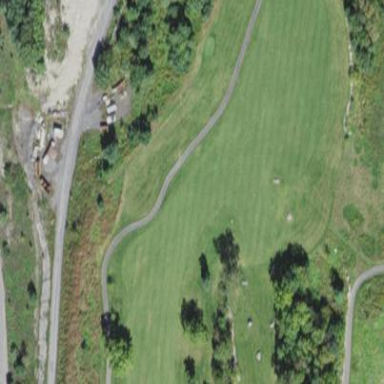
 with lush green grass covering the ground."